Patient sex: M
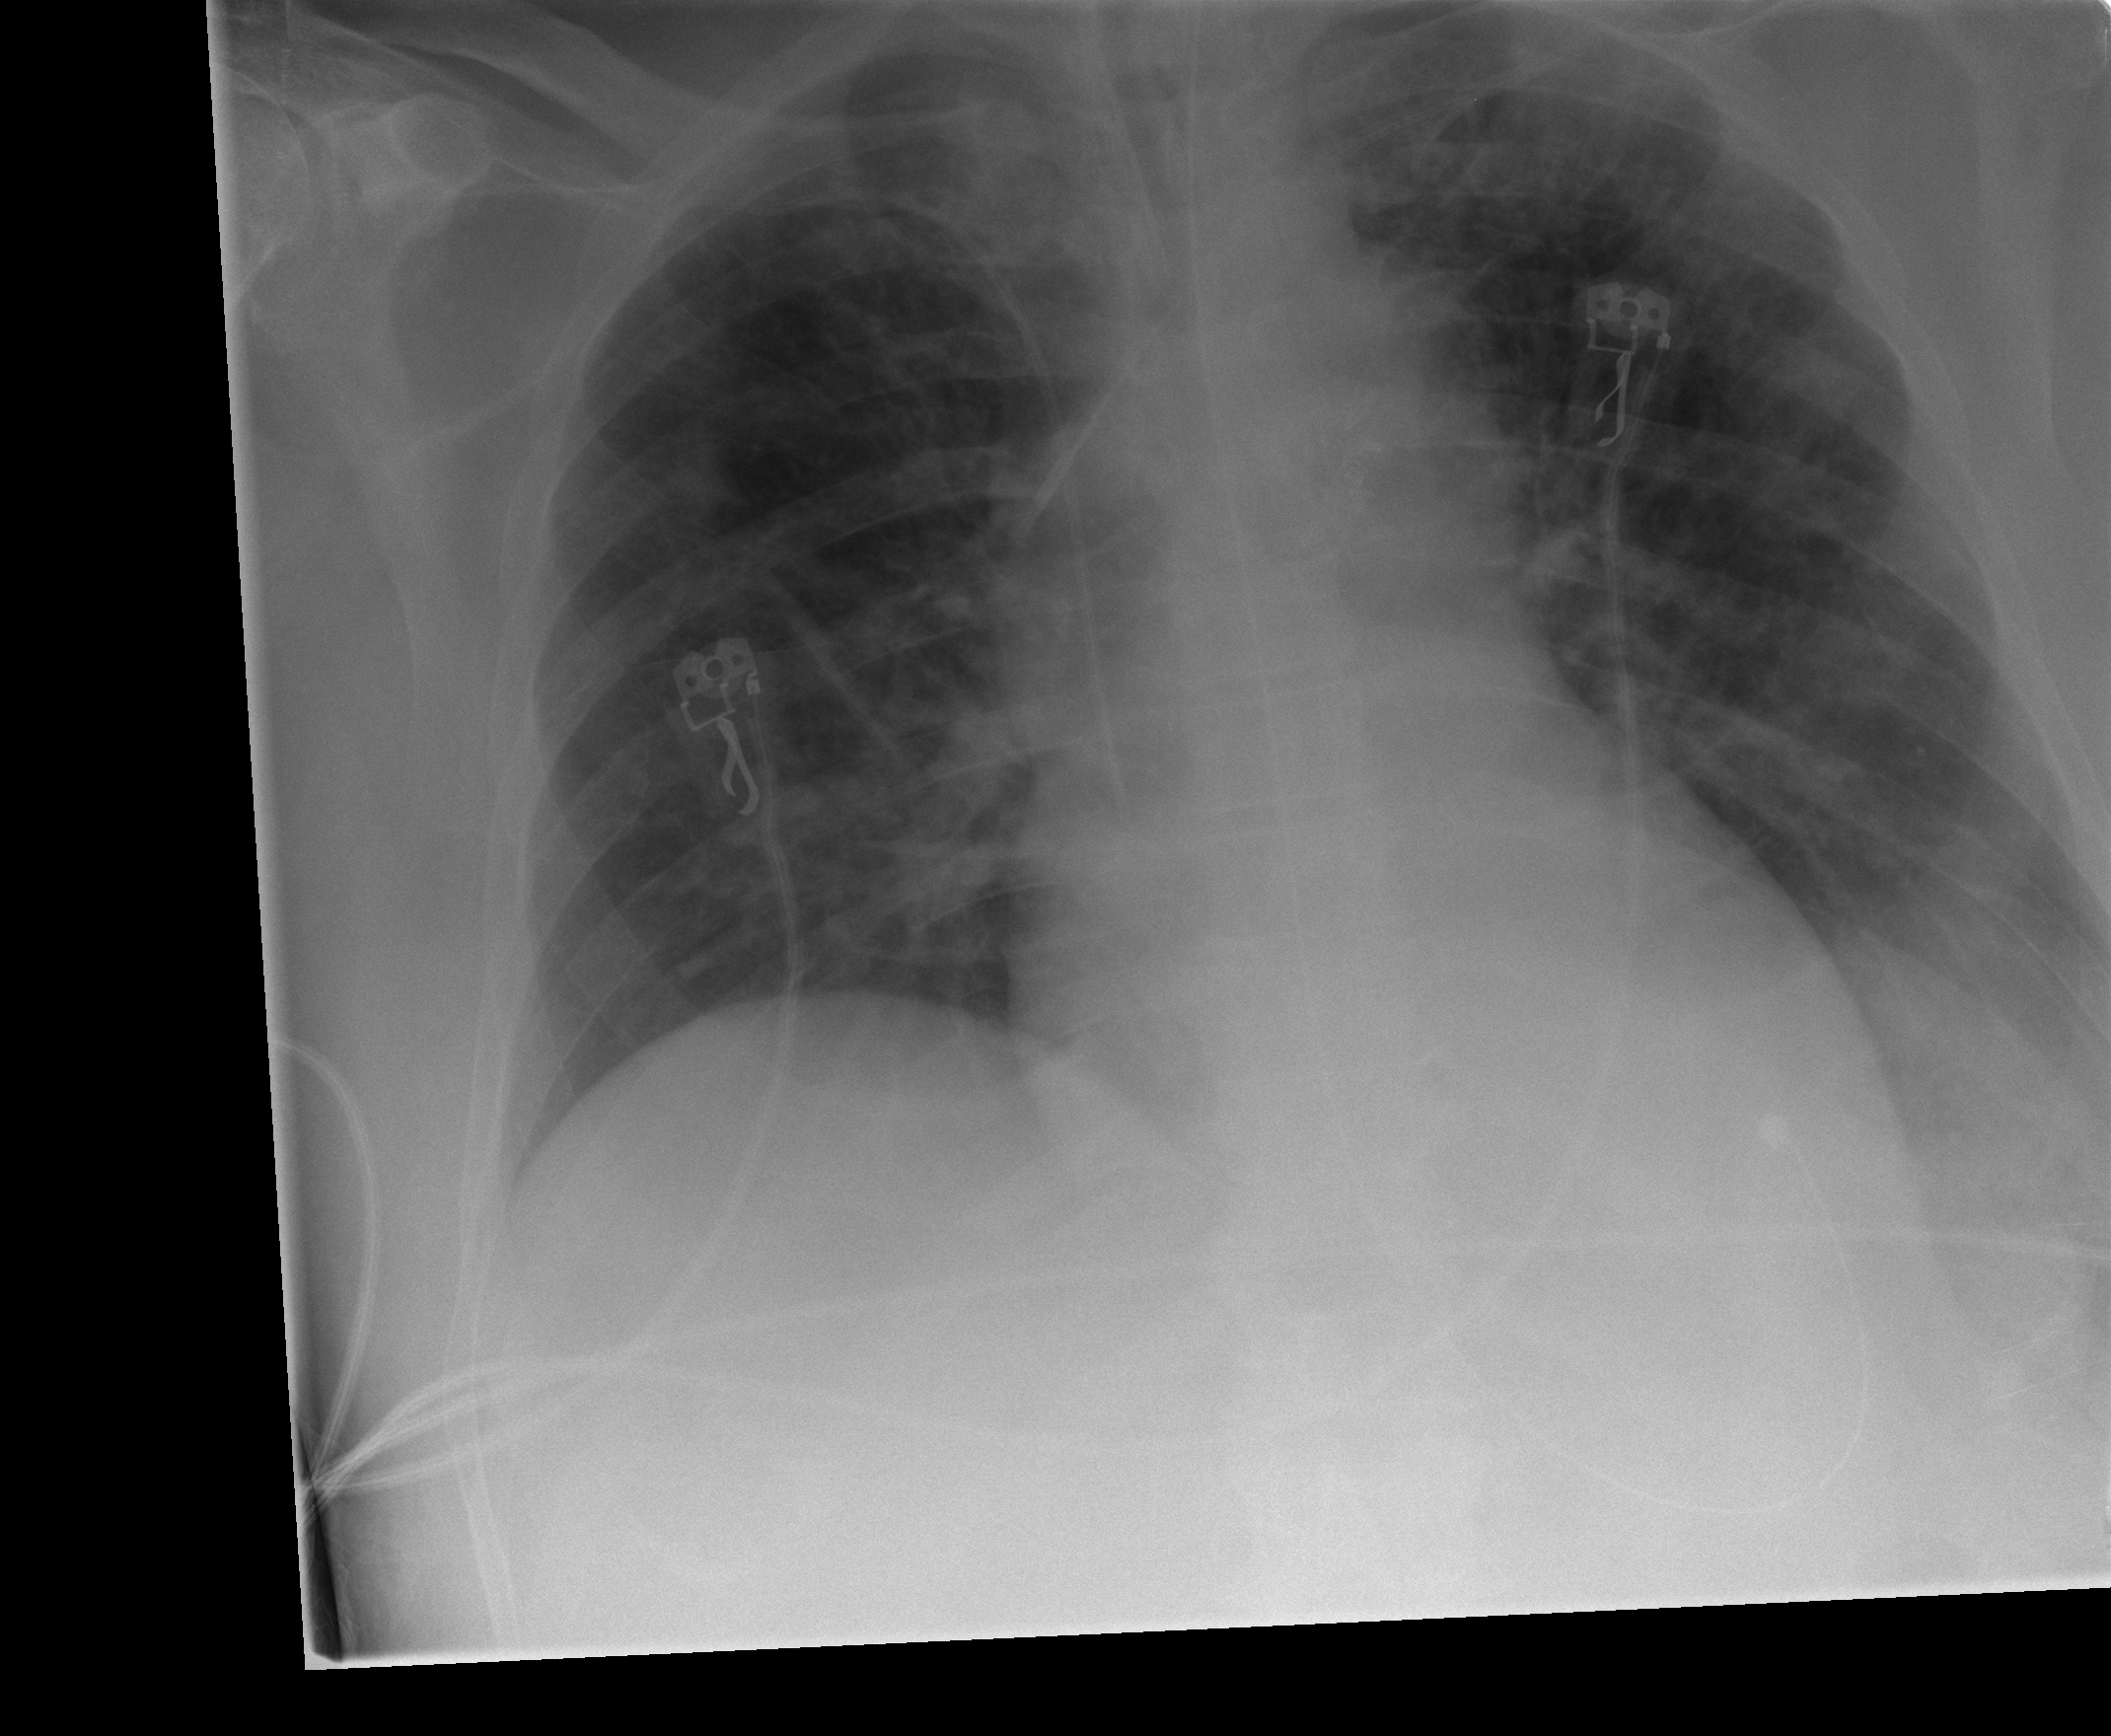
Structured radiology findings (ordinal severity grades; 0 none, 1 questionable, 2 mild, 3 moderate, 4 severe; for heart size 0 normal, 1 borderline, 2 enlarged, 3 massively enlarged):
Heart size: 0
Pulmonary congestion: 2
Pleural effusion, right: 0
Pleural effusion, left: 2
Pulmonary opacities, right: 1
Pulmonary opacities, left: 2
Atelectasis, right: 0
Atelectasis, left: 2